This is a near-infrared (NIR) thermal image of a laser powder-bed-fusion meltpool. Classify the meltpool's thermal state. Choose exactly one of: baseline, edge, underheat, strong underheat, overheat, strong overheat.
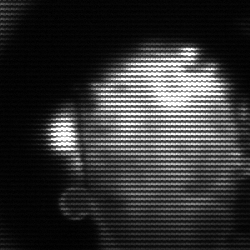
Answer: baseline